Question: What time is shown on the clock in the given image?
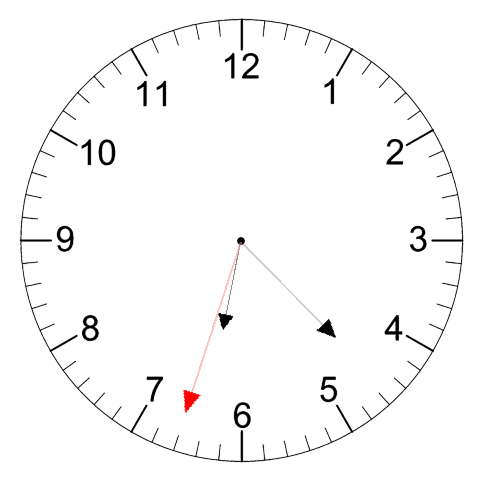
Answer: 06:22:33